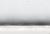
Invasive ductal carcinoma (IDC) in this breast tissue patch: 0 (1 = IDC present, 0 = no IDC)